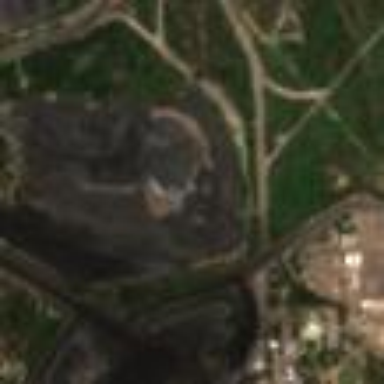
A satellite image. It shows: Industrial area designated for mining activities.